Contrast-enhanced CT slice 55 of 83
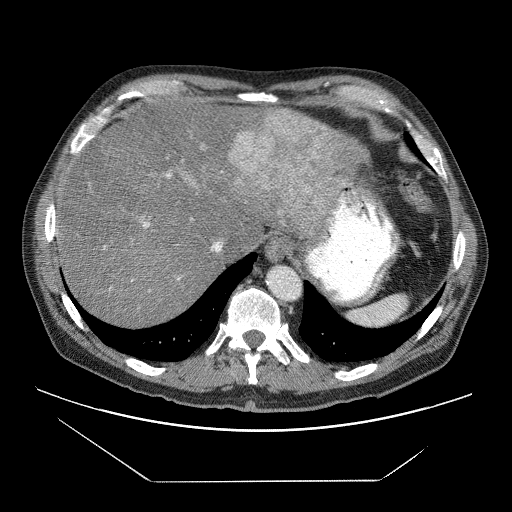
Segmented voxel counts for this case:
Liver: 1318043 voxels
Tumor mass: 188314 voxels
Portal vein: 11112 voxels
Abdominal aorta: 3928 voxels